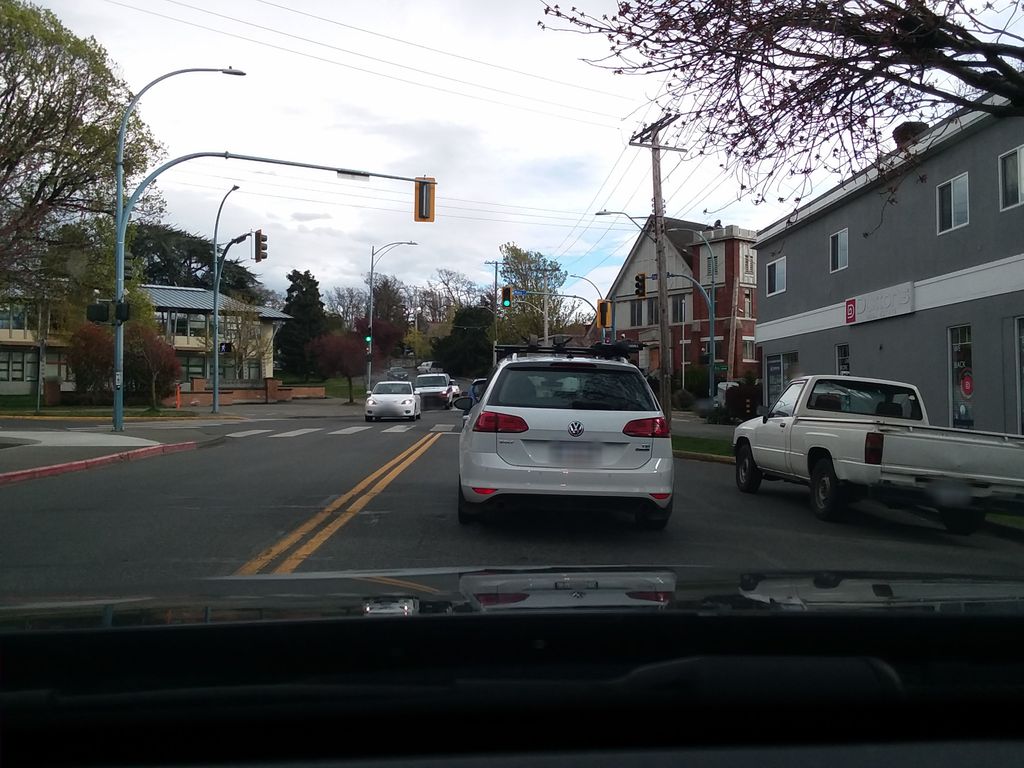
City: victoria